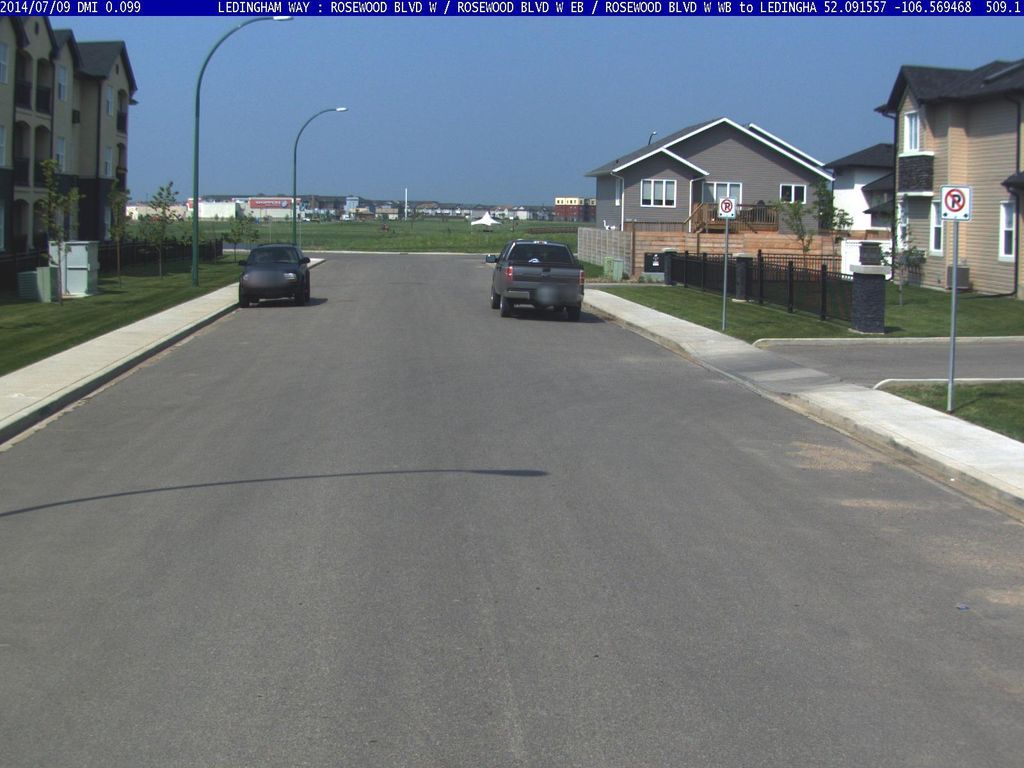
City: saskatoon